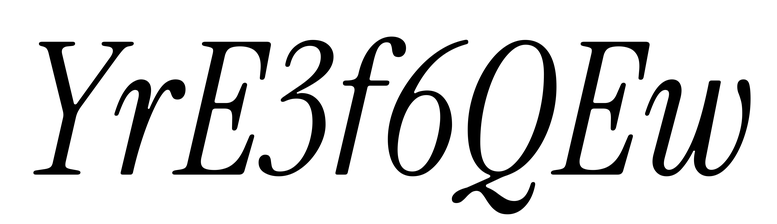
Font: InstrumentSerif-Italic